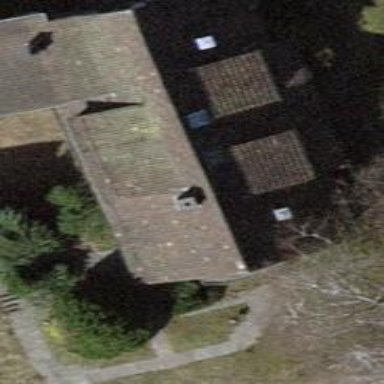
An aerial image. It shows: Pitched roof building.